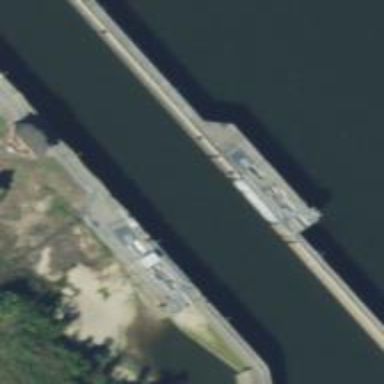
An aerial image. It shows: Lock gate on waterway.